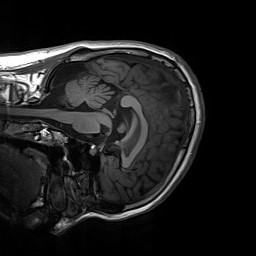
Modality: T1w
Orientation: sagittal
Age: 21
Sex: female
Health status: healthy
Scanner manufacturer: siemens
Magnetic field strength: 3 T
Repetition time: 2.3 s
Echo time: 0.00236 s